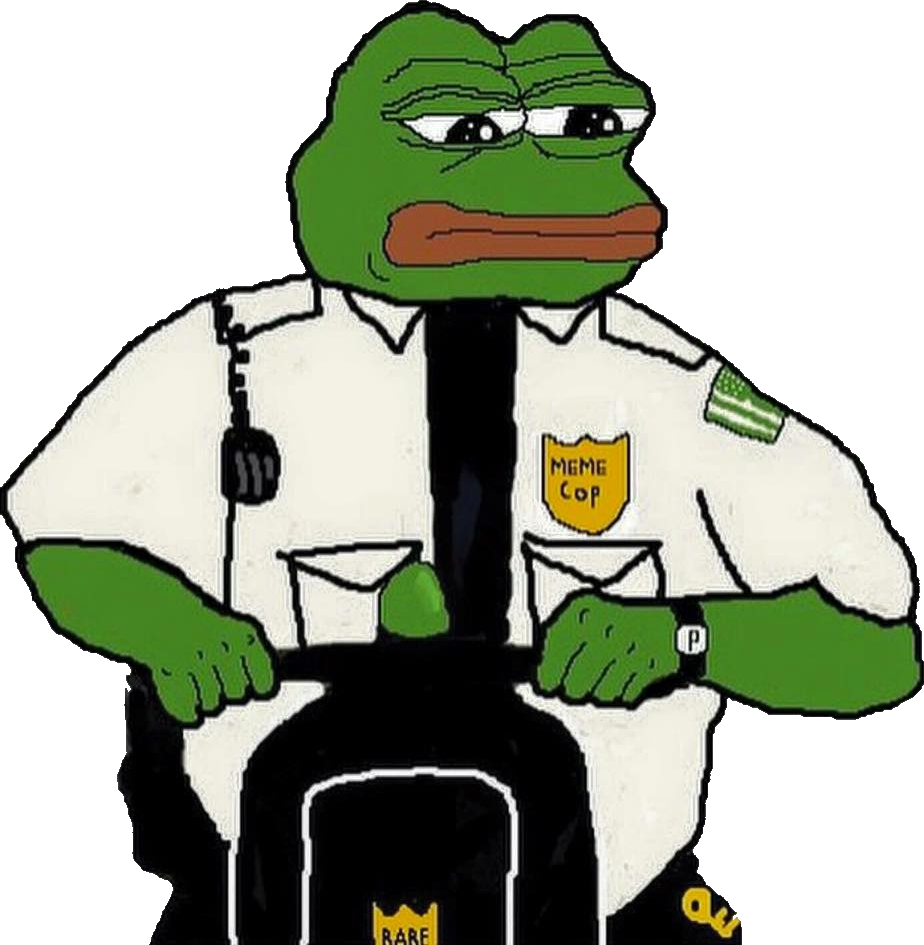
Label: 5_Pepe